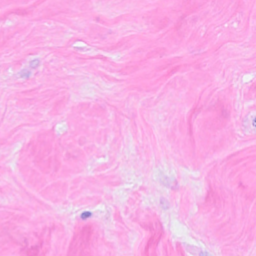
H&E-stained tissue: Breast